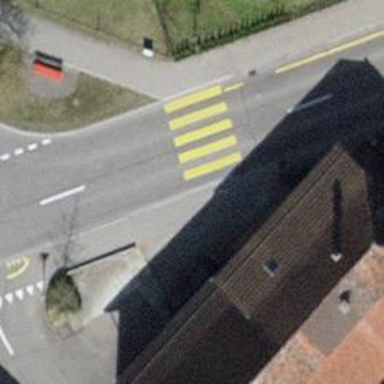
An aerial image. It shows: Asphalt sidewalk along the footway.